Interaction volume radius: 10 \u00c5
Interaction volume height: 15 \u00c5
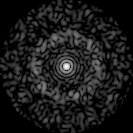
Disorder parameter: 0.8222